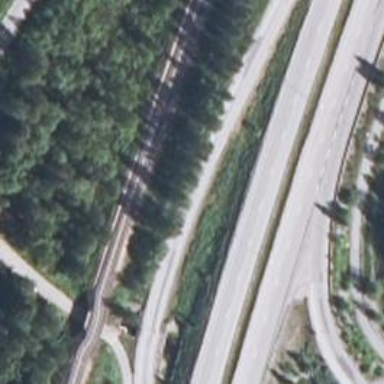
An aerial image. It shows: Trunk link highway with tertiary functional class.